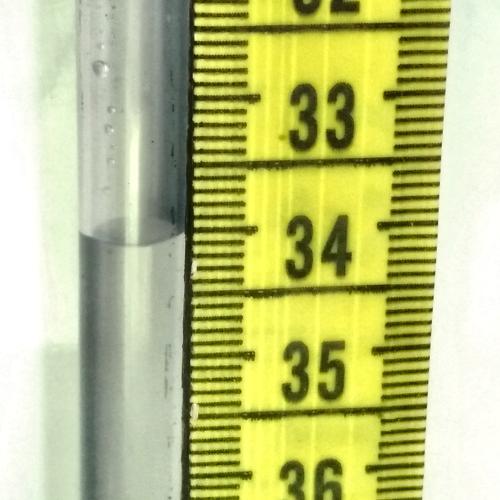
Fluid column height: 34.0 cm